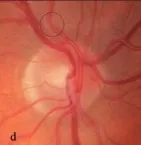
Area of focal dynamic spasm along the right superior temporal branch retinal artery, the arteriolar spastic cycle was about 2 sec in duration. Timing of the vasospastic cycle was performed at a slit-lamp and photographs (a-d) were subsequently taken to represent different phases of the cycle.
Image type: medical_photograph (other_medical_photograph)